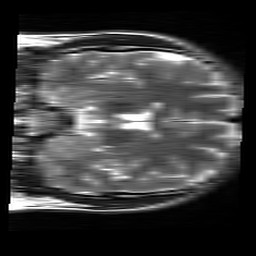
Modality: T2w
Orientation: coronal
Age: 22
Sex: male
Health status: healthy
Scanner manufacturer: siemens
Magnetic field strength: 3 T
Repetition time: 4.01 s
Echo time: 0.116 s